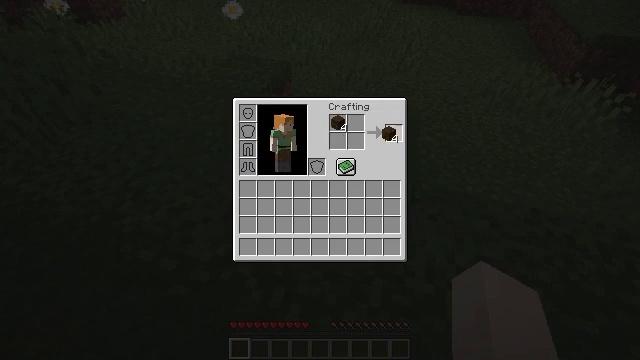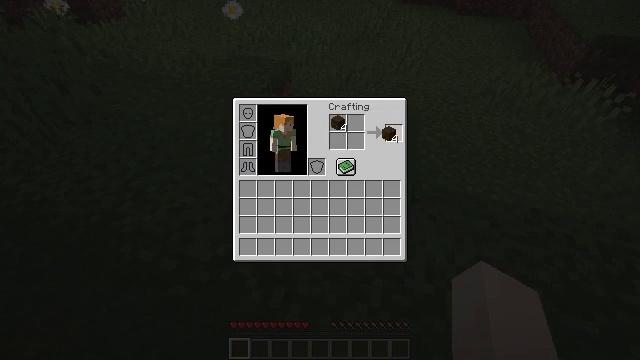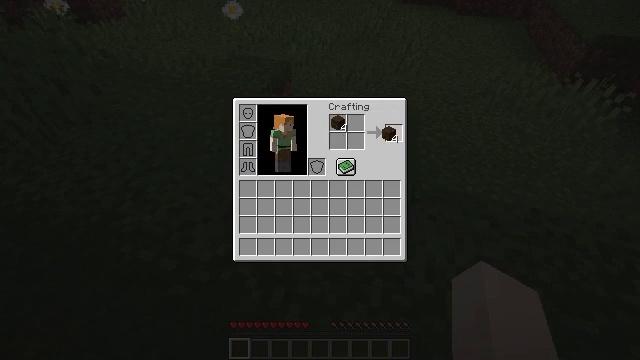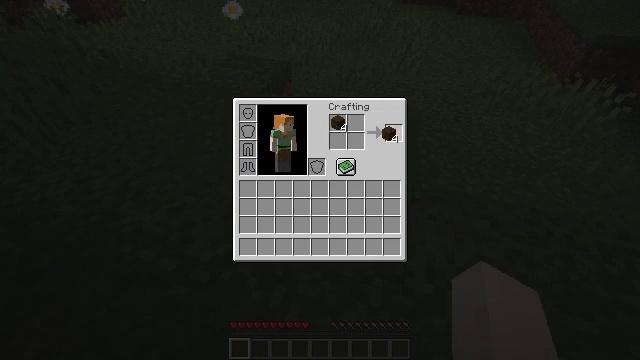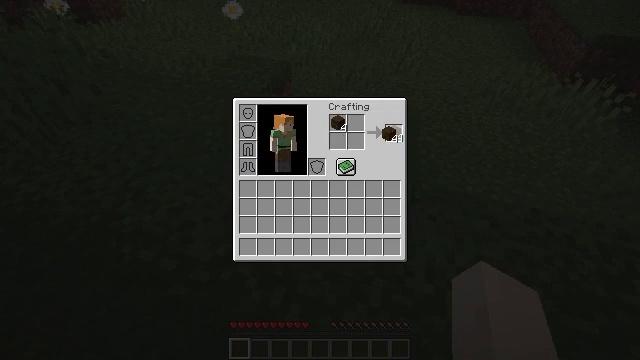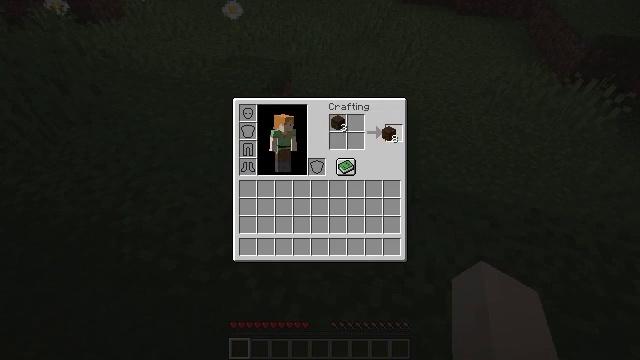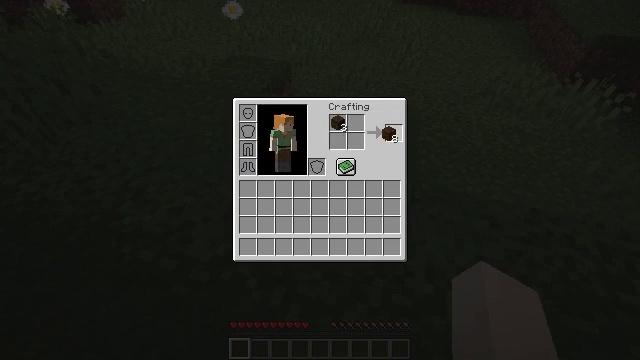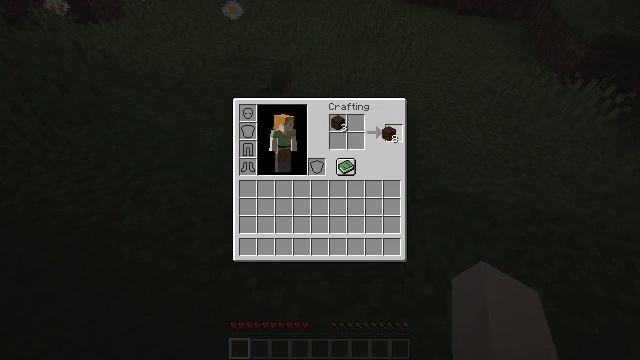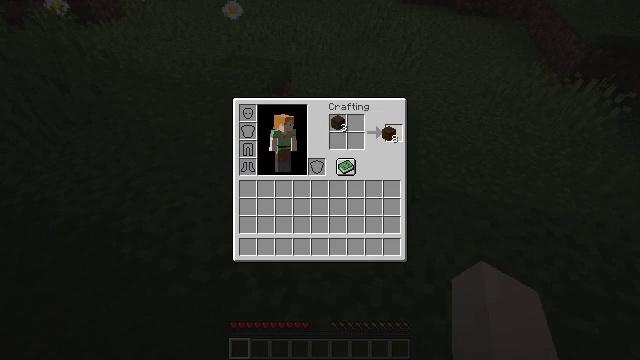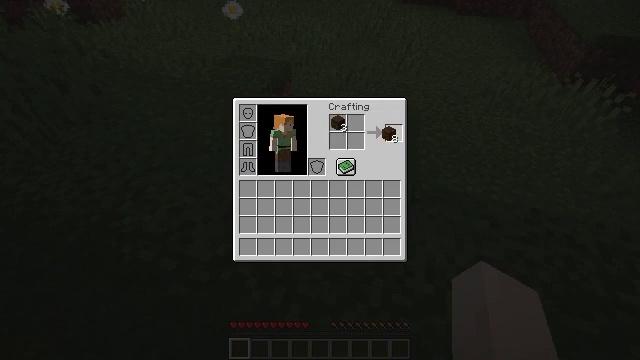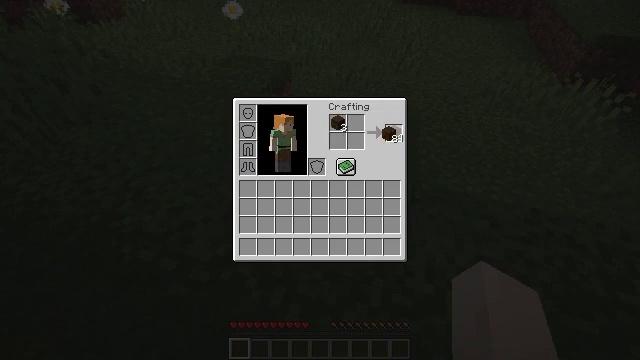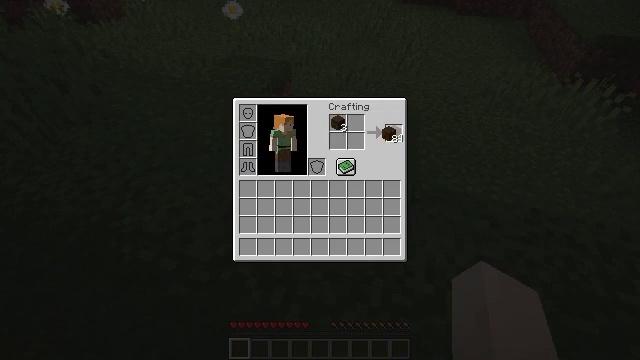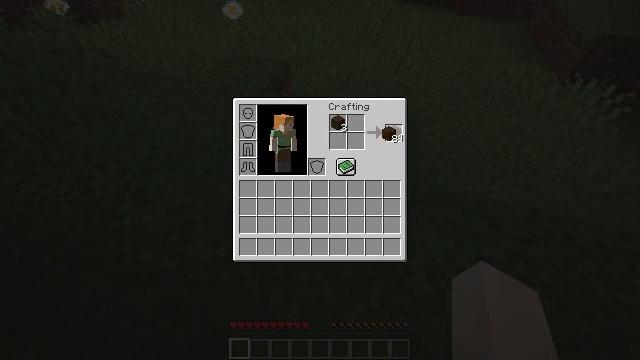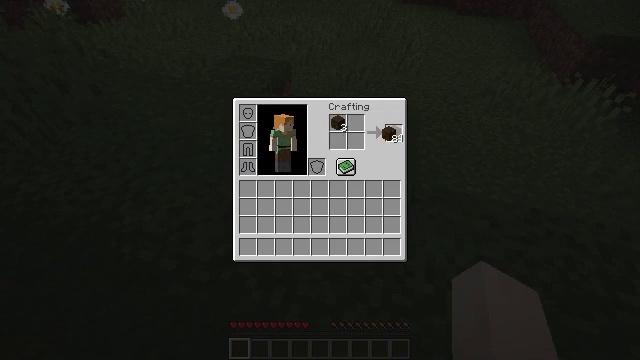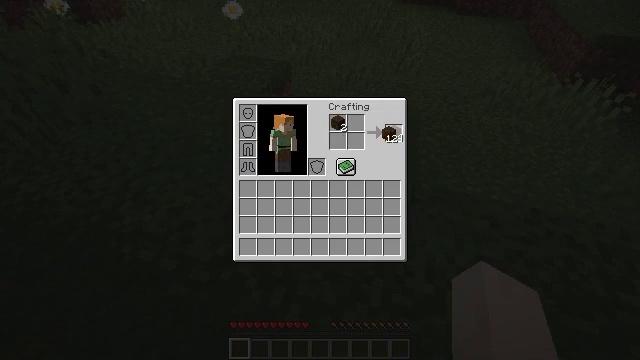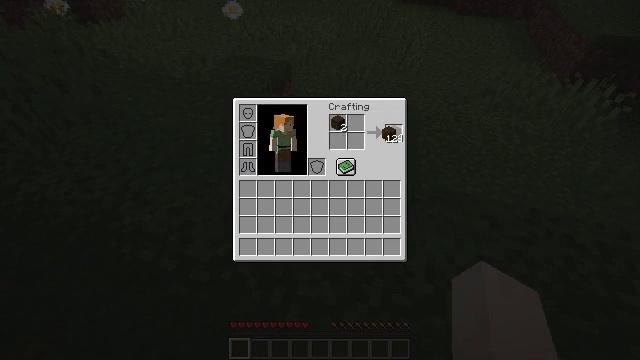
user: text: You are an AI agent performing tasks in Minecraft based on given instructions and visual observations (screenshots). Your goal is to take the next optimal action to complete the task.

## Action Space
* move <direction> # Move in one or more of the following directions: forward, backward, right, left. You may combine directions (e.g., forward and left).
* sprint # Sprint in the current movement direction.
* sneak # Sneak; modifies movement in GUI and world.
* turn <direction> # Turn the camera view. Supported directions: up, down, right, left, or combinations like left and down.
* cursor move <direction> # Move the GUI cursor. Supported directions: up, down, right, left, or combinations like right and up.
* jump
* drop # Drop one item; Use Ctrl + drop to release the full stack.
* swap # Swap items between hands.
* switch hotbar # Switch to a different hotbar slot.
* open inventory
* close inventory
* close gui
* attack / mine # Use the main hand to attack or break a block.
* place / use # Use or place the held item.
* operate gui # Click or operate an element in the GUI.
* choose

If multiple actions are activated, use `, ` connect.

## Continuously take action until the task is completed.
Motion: motion action
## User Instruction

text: Turn dark oak logs into dark oak planks.
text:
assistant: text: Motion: operate gui
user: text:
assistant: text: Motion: no_op
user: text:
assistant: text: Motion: operate gui
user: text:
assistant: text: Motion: operate gui
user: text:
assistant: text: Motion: no_op
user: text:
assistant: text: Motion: operate gui
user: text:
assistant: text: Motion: operate gui
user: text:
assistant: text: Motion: operate gui
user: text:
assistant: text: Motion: no_op
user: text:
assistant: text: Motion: operate gui
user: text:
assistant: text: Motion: operate gui
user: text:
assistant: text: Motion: operate gui
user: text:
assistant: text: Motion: operate gui
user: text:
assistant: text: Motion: operate gui
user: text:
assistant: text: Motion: operate gui
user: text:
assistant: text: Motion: no_op
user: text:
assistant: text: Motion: operate gui
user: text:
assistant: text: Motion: operate gui
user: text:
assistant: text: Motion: operate gui
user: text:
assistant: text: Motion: no_op
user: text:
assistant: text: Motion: operate gui
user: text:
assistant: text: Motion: operate gui
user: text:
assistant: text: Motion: no_op
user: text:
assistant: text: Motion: cursor move left and down
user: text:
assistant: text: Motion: no_op